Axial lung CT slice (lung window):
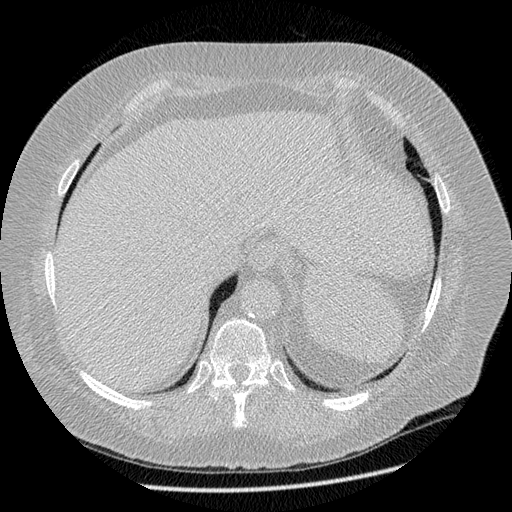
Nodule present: no